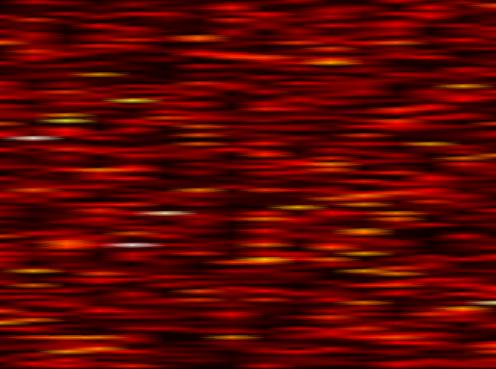
Label: UFMC